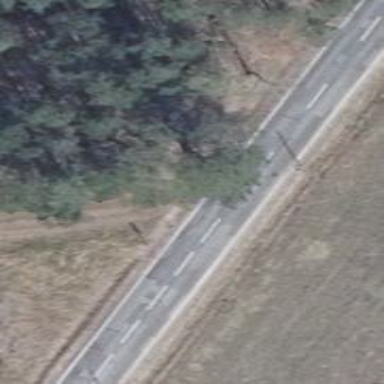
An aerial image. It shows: Secondary road with asphalt surface.